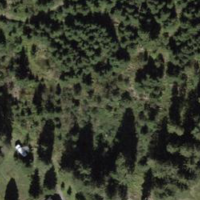
EUNIS habitat code: 44
Species observed at this site:
Chamaenerion angustifolium
Corvus corone
Lophophanes cristatus
Troglodytes troglodytes
Vaccinium myrtillus
Prunella modularis
Turdus viscivorus
Fringilla coelebs
Buteo buteo
Coloeus monedula
Carduelis carduelis
Erithacus rubecula
Pica pica
Regulus regulus
Motacilla alba
Periparus ater